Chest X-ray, PA view. Patient: 54 years old, sex M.
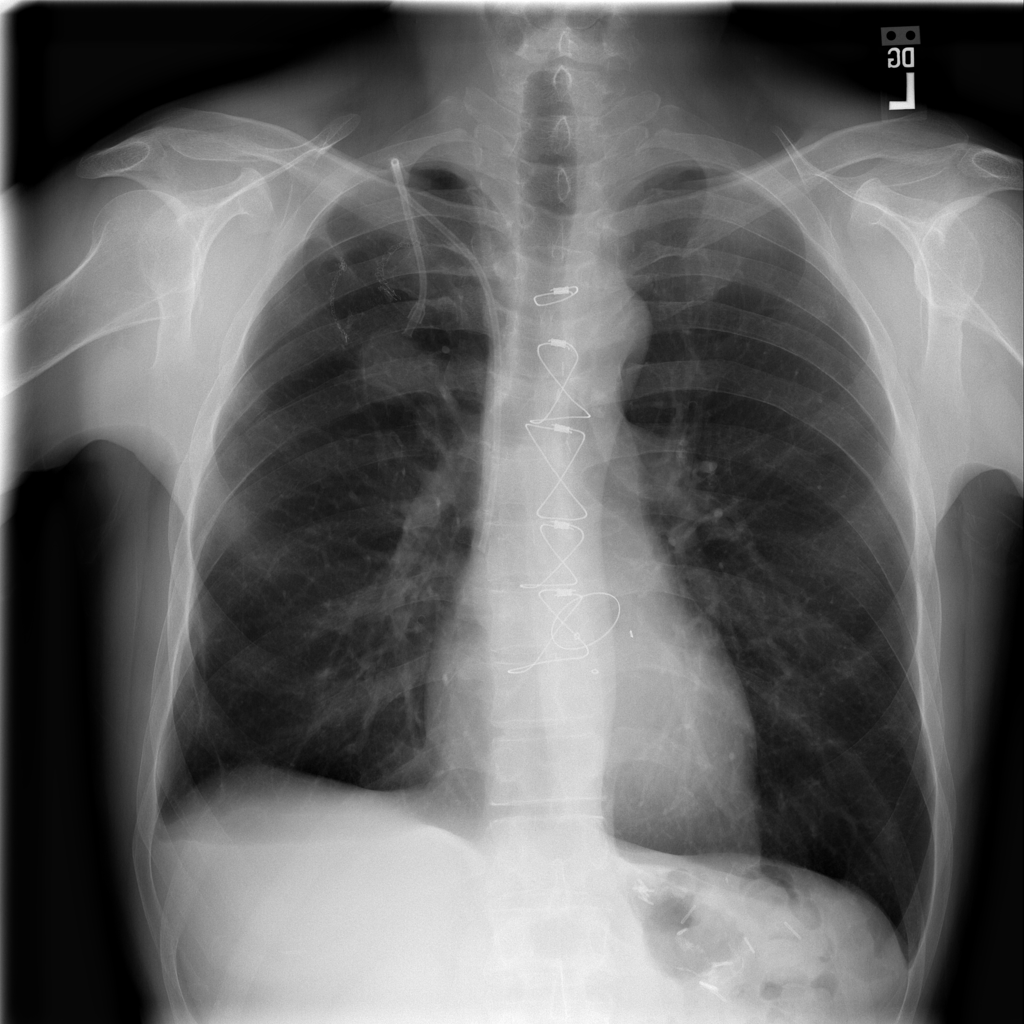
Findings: No Finding